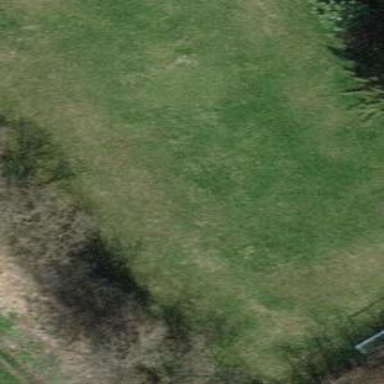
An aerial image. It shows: Area covered with grass.